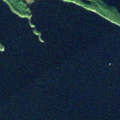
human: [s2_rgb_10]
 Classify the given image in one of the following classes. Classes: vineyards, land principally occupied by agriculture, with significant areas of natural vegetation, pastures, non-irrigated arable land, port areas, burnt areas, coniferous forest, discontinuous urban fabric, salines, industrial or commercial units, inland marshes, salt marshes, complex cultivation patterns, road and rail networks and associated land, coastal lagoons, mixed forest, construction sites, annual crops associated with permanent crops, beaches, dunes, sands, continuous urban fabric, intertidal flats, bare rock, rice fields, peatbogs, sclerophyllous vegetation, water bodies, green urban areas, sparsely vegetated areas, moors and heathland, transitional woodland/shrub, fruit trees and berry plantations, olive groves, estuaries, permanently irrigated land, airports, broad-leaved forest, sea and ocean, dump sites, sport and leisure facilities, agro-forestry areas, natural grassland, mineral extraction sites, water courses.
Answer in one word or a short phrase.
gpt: coniferous forest, water bodies